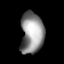
Tissue: lung
Cell type: Fibroblasts
Senescence score: 0.5486
Nuclear area (px): 927
Mean DAPI intensity: 143.083